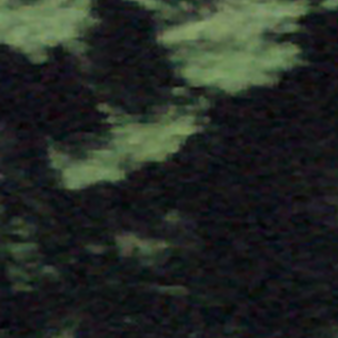
Label: other